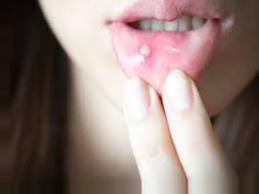
Condition: Mouth Ulcer